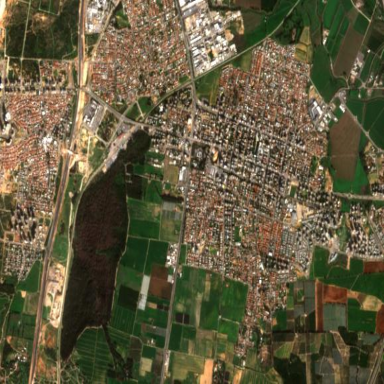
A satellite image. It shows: Residential area located within the city.